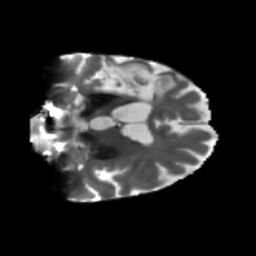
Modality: T2w
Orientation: coronal
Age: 64
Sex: female
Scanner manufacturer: siemens
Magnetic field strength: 3 T
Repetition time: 5.25 s
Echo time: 0.08 s